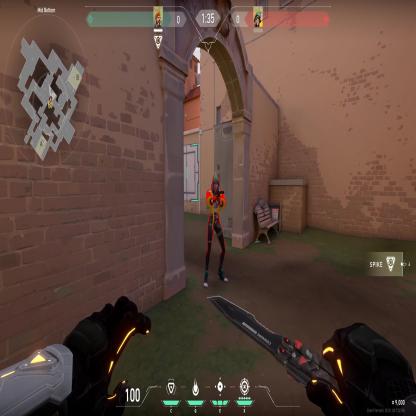
Label: enemy